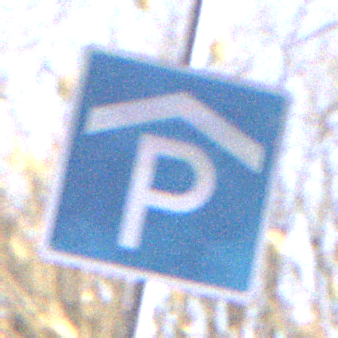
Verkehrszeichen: Parkhaus
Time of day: Midday
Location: Outdoor (Nature)
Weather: Clear
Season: NotSpecified
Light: Natural